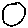
Label: moon